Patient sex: M
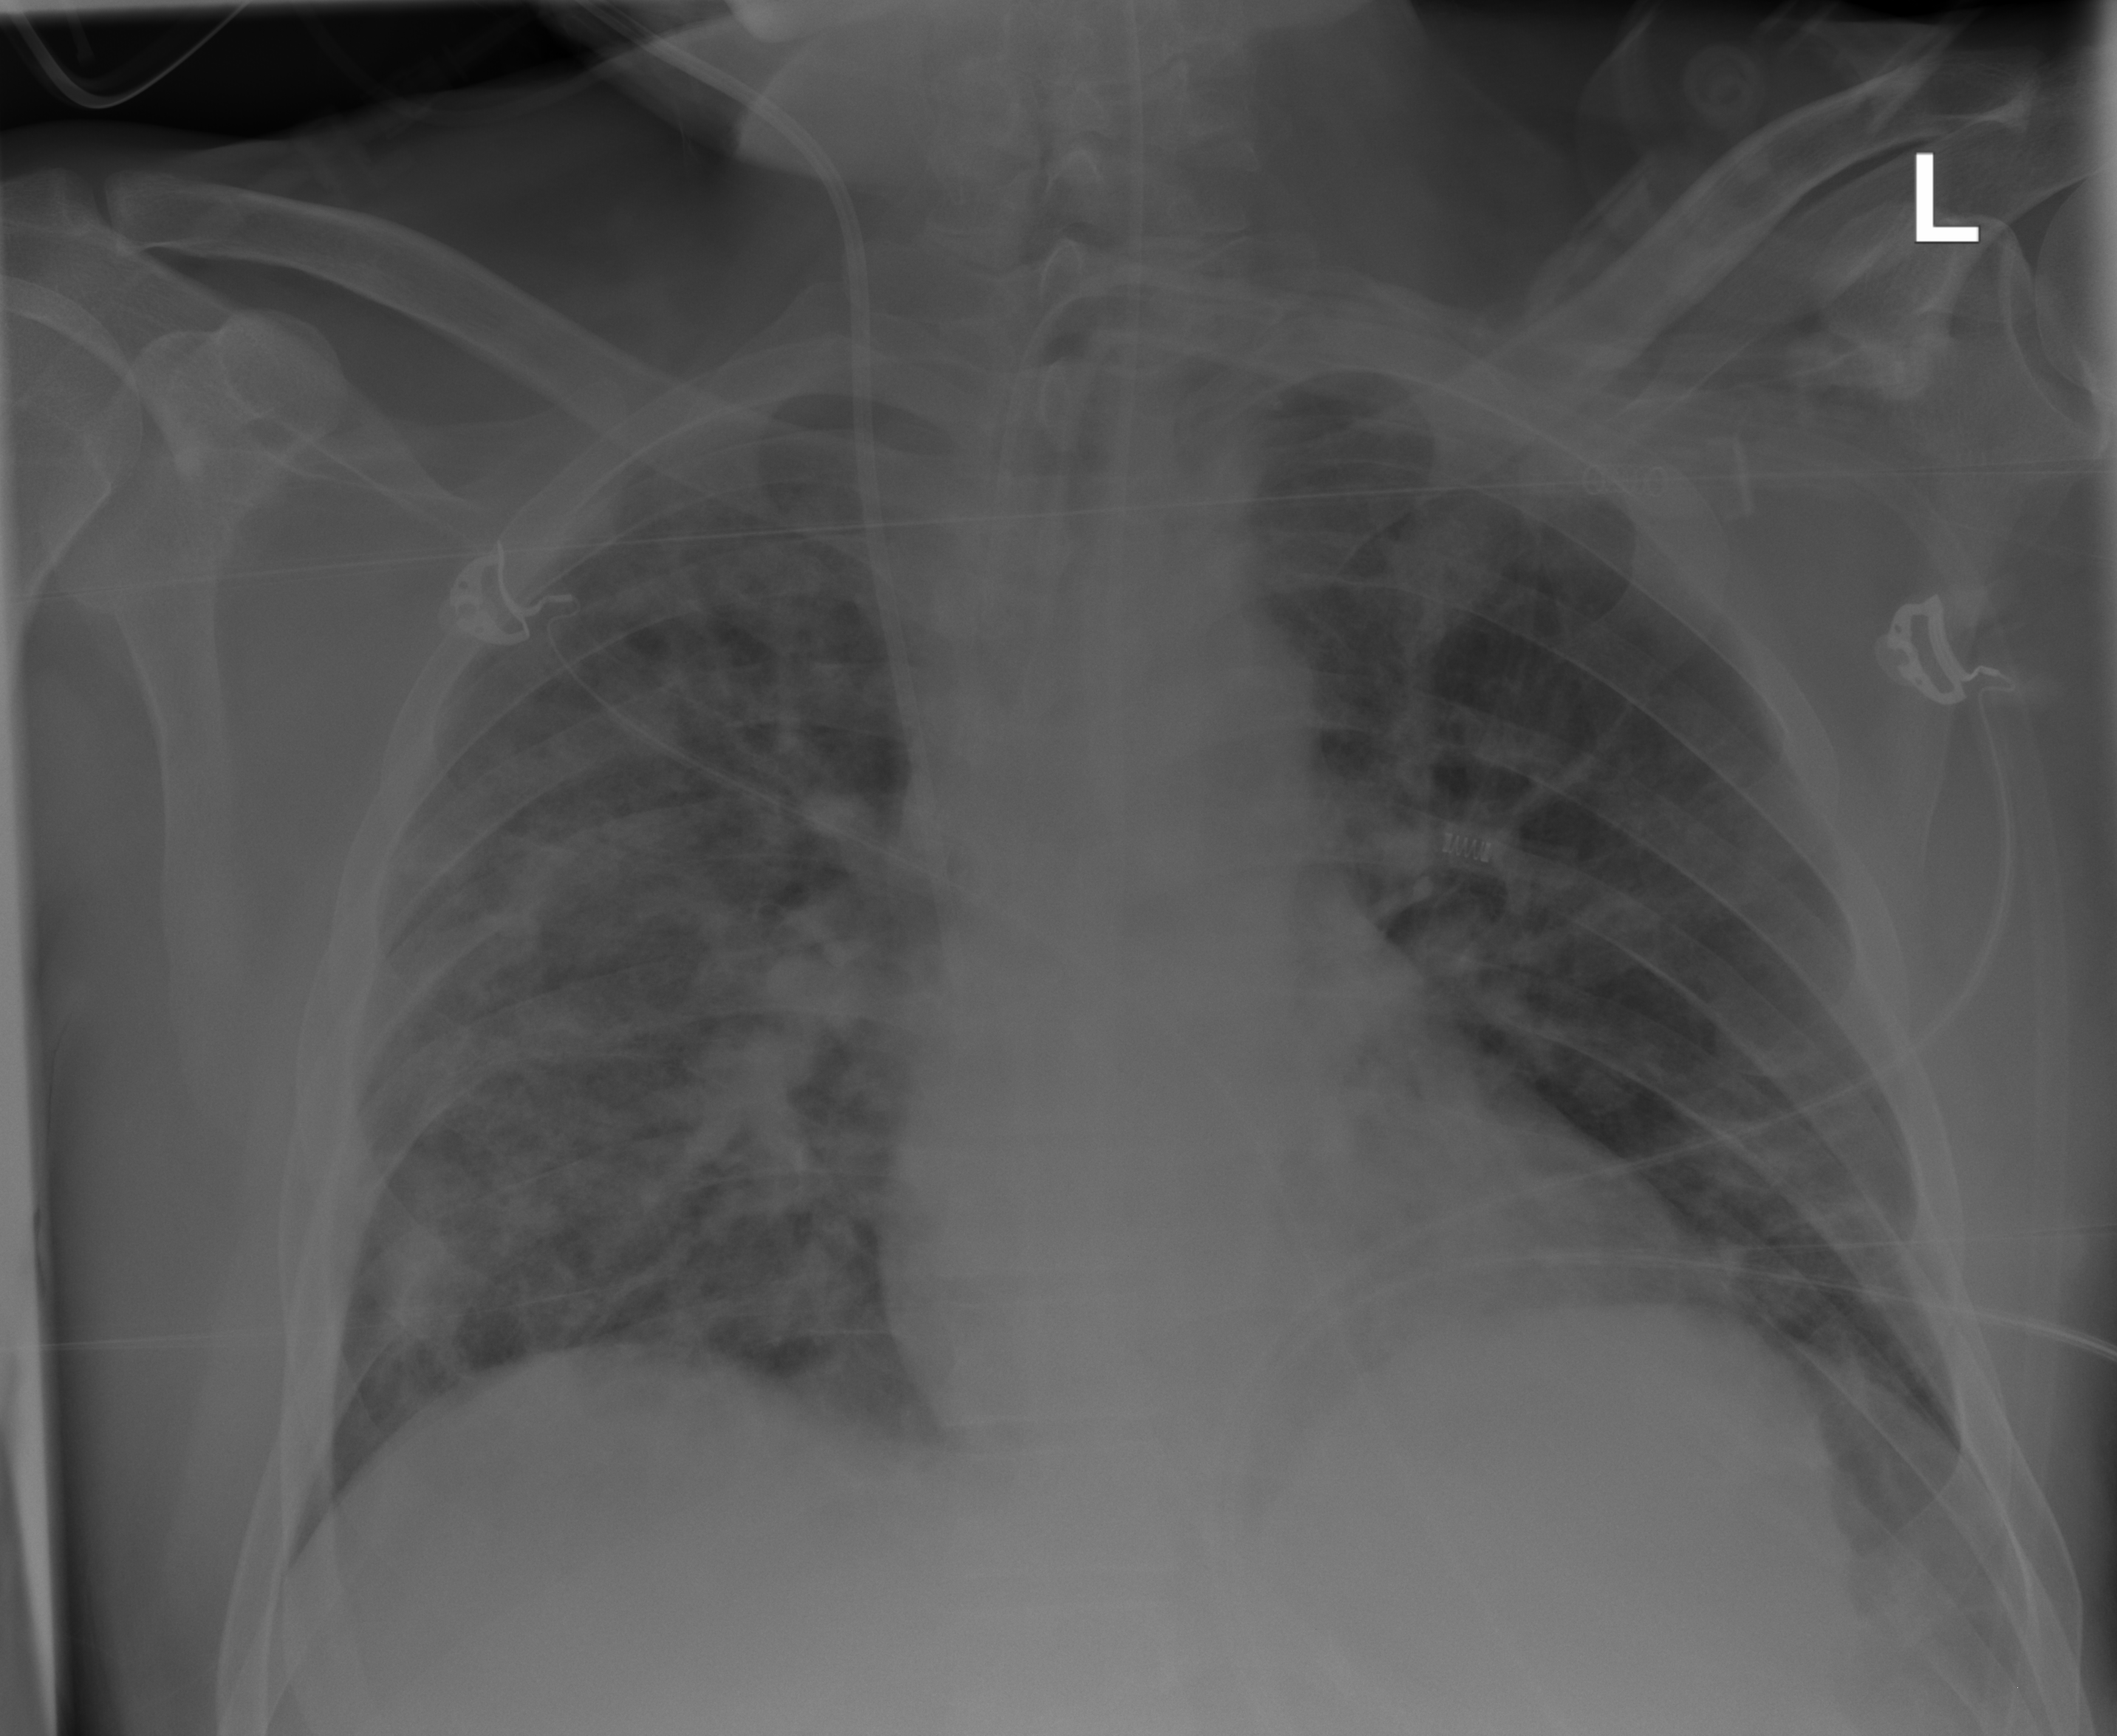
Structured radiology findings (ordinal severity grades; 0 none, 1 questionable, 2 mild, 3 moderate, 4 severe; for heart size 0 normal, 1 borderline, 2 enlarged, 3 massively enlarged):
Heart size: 0
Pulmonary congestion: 0
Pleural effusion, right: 0
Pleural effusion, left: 0
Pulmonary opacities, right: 3
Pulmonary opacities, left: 2
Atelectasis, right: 2
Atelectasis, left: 2